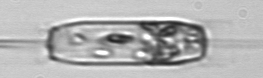
Label: Ditylum_brightwellii